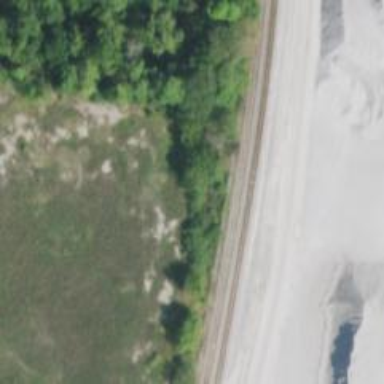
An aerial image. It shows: Railway spur service for aggregate transportation.